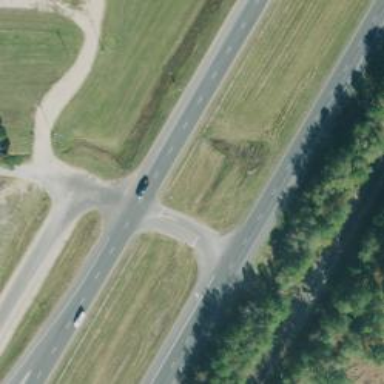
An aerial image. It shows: Expressway with asphalt surface classified as trunk highway.